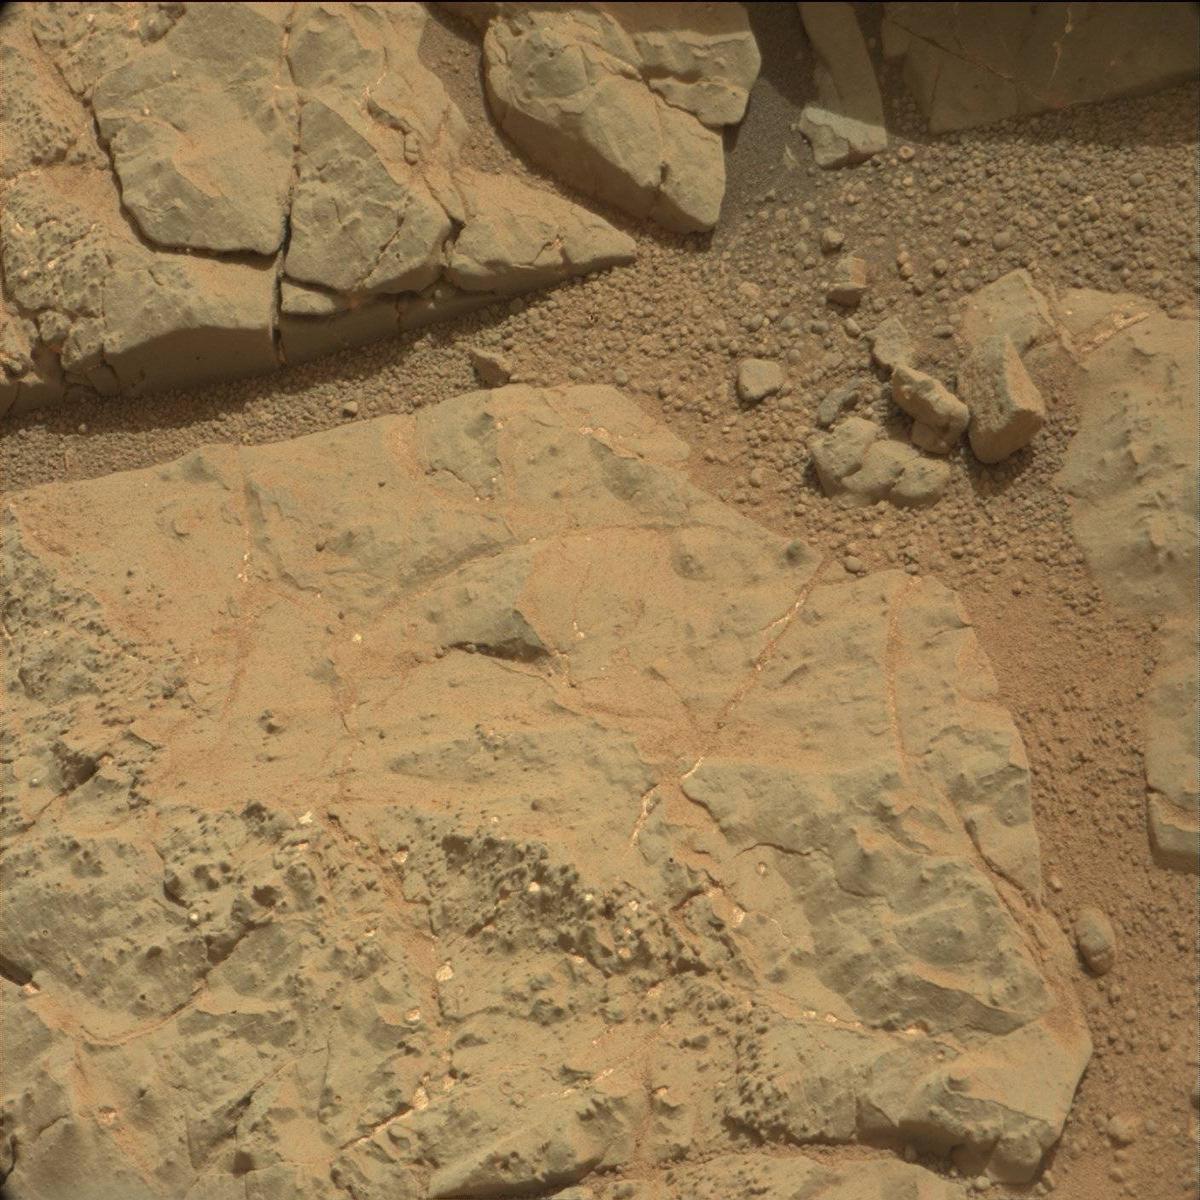
Terrain classes present: Bedrock, Rock, Sand / Soil